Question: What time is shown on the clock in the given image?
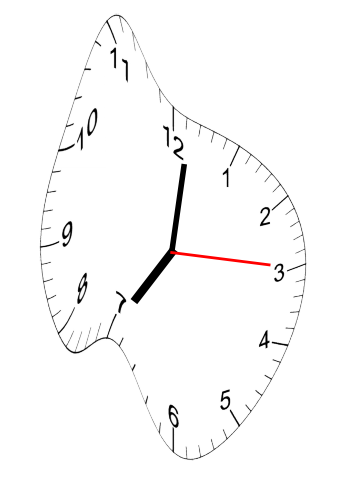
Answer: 07:01:15